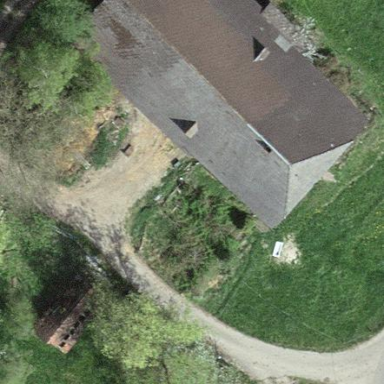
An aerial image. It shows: Farm building.